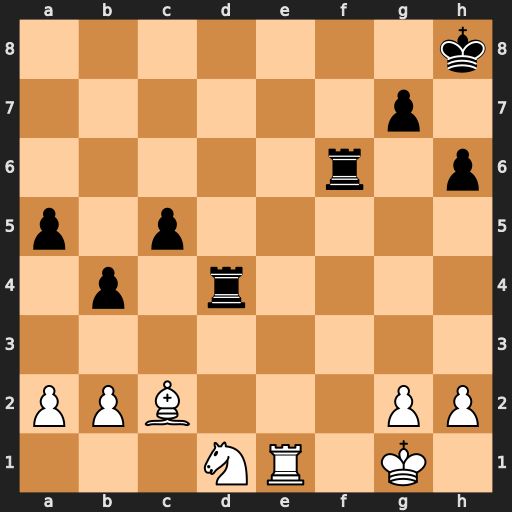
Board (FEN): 7k/6p1/5r1p/p1p5/1p1r4/8/PPB3PP/3NR1K1
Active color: w
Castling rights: -
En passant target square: -
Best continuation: Re8+ Rf8 Rxf8#